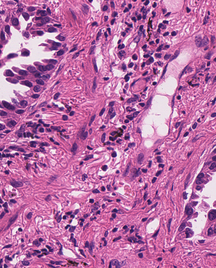
Tumor epithelial tissue: yes
Tumor-associated stroma tissue: yes
Normal tissue: no